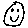
Label: smiley face